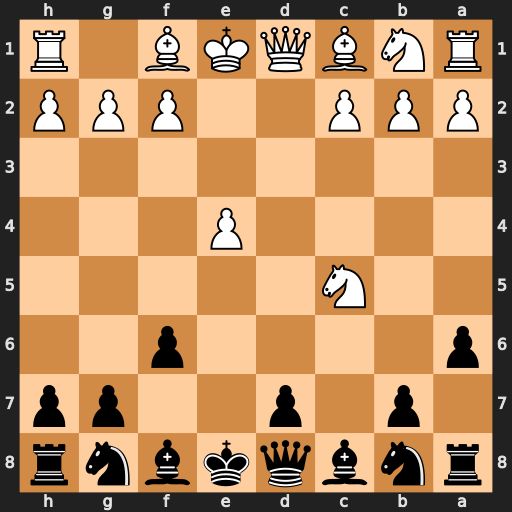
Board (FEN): rnbqkbnr/1p1p2pp/p4p2/2N5/4P3/8/PPP2PPP/RNBQKB1R
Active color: b
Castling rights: KQkq
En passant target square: -
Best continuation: Qa5+ Bd2 Qxc5